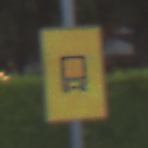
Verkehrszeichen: KennzeichnungspflichtigeFahrzeugeGefaehrlicheGueterOhnePfeilsymbol
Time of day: SunriseSunset
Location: Outdoor (Urban)
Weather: Clear
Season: NotSpecified
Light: Natural